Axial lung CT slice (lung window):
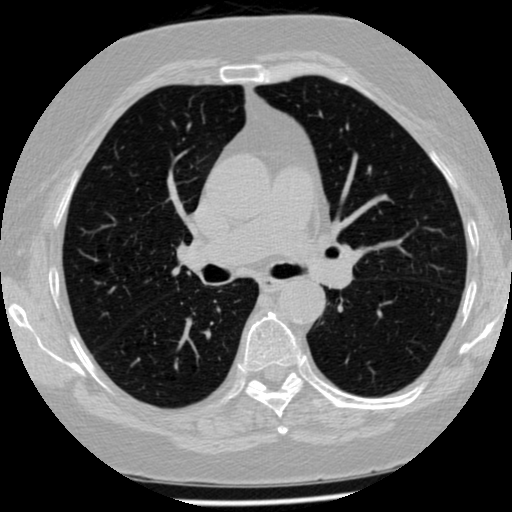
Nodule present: no